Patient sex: M
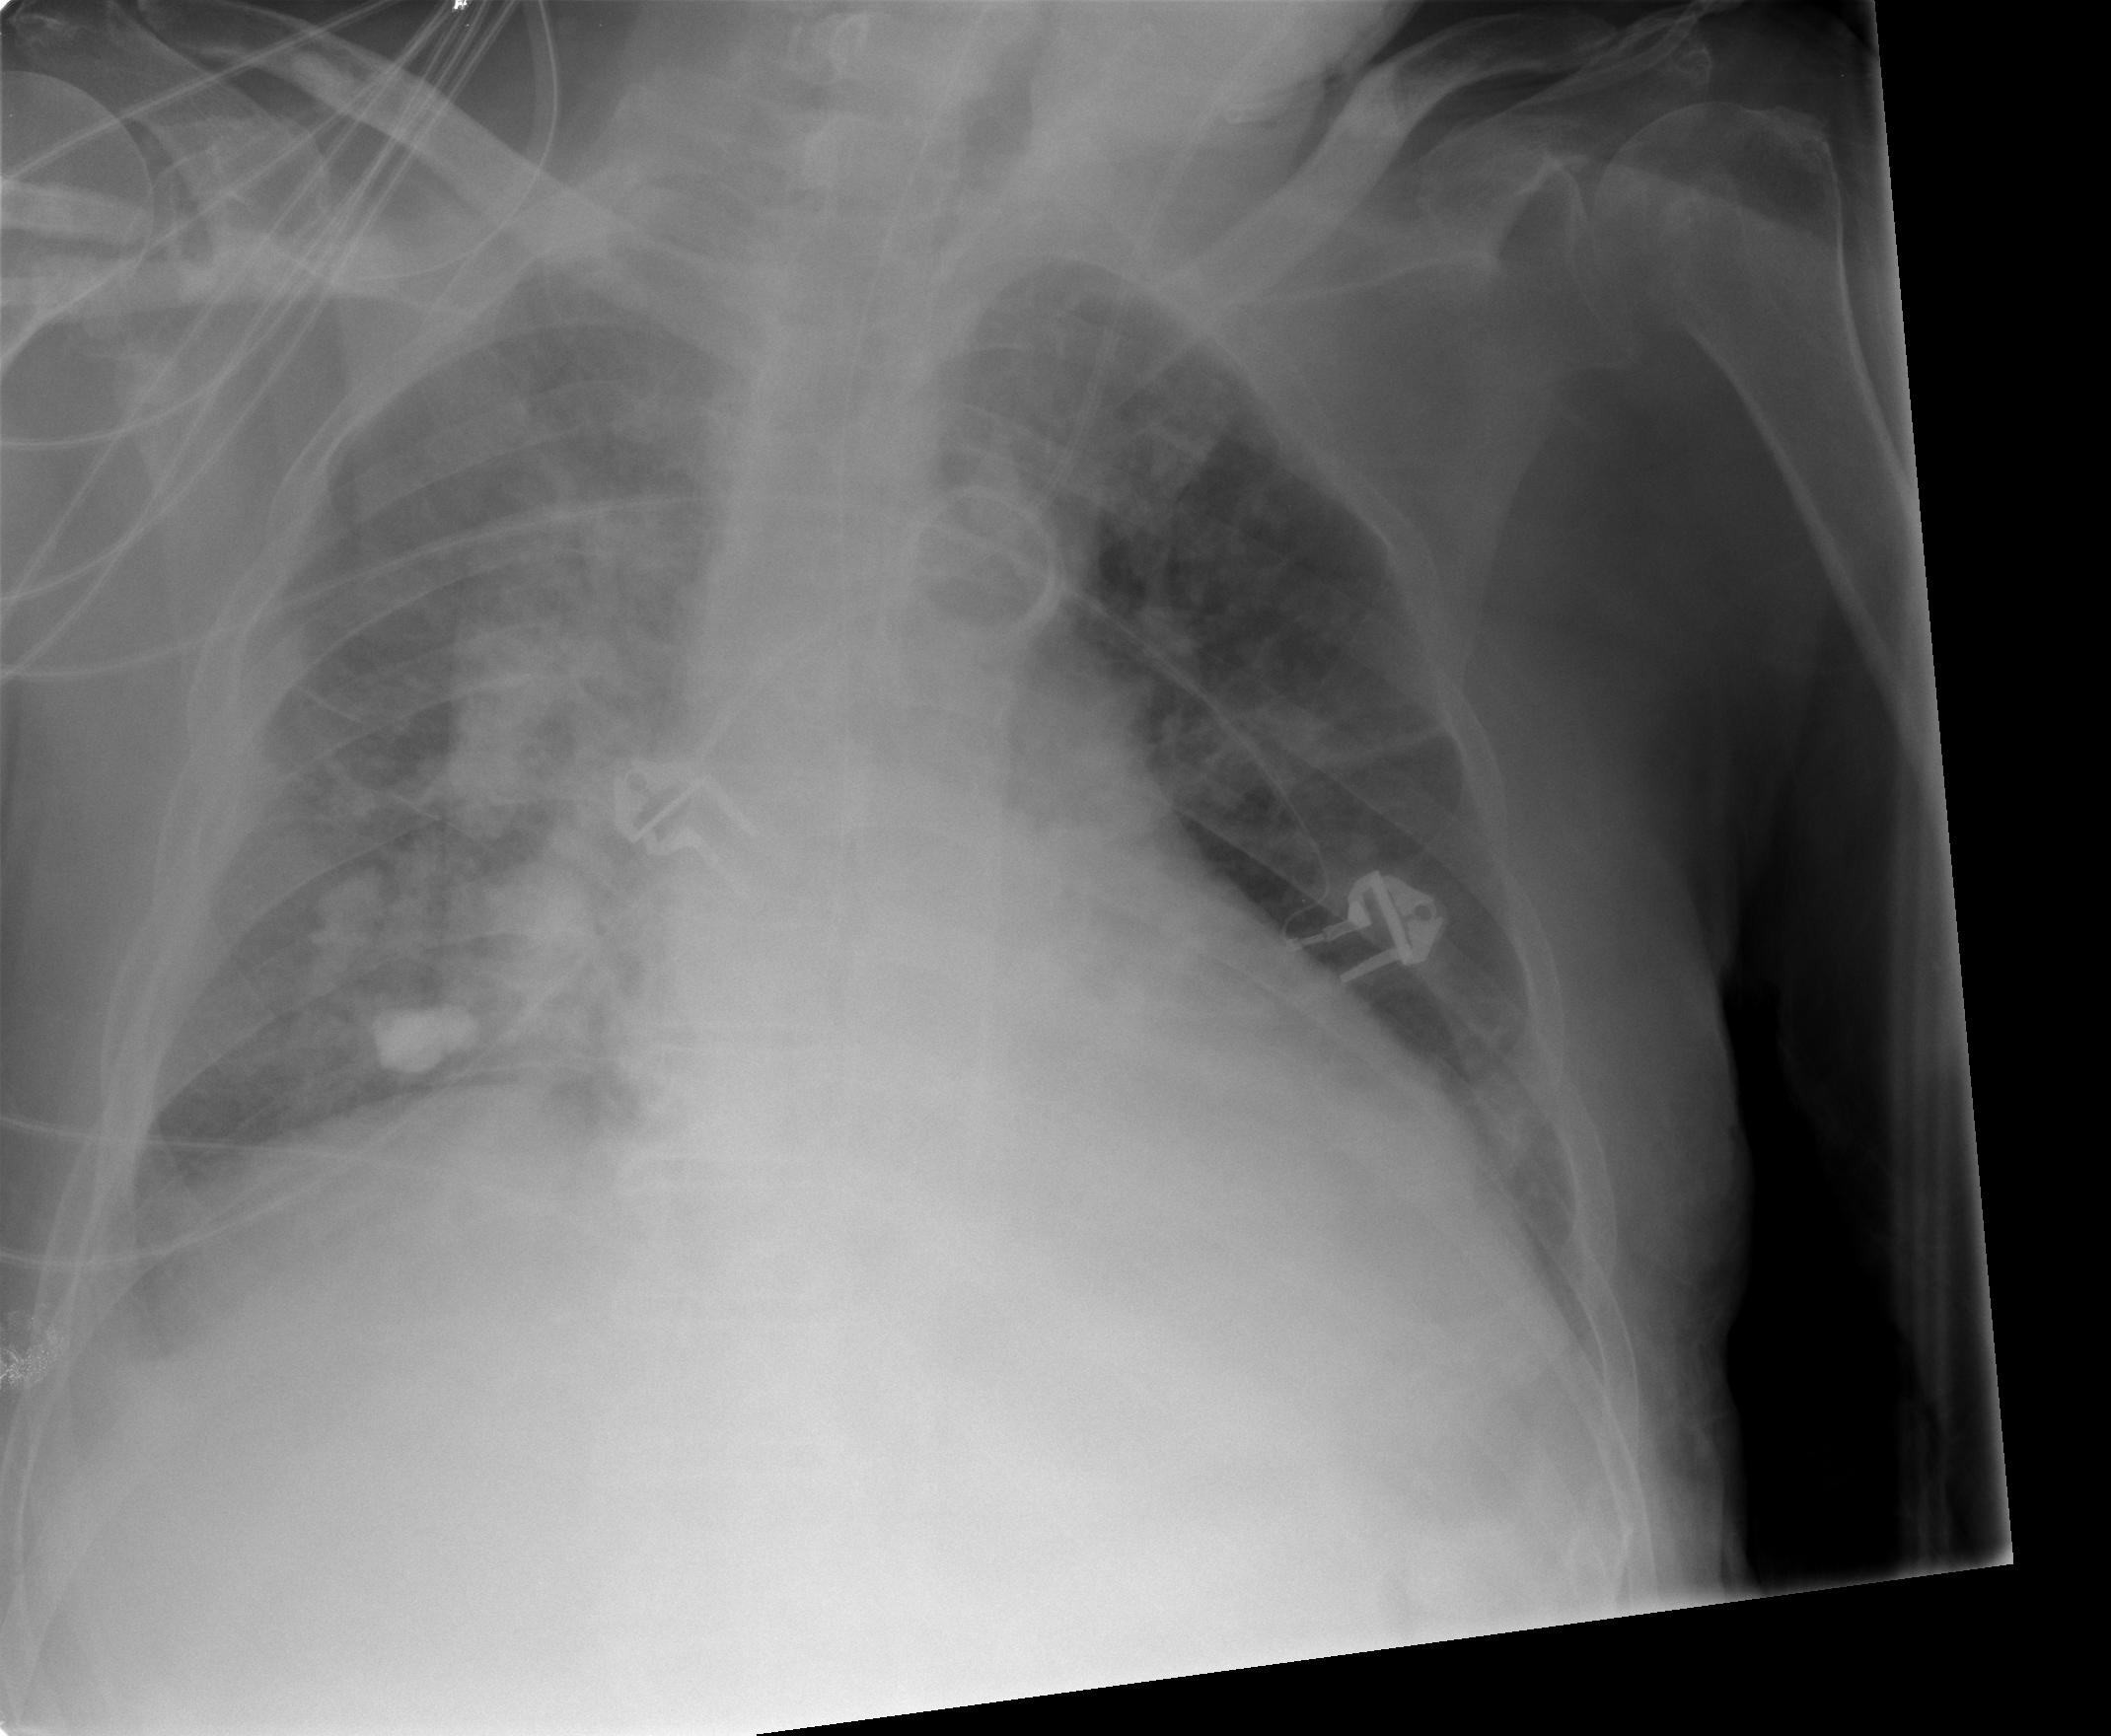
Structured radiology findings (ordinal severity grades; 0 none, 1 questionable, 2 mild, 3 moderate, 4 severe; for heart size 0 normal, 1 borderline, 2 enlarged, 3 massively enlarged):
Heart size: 2
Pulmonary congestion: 2
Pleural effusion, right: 1
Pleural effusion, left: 2
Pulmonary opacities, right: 3
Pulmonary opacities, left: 0
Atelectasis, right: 2
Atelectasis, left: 2